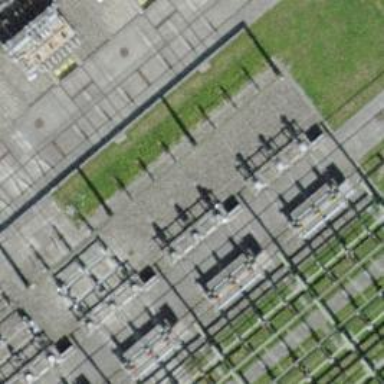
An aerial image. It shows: Insulator used in power systems.